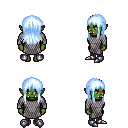
a pixel art fantasy rpg character, female body template, orc, green skin, chain mail, teal pants, white cyan unkempt hairstyle, metal boots, four views (front, back, left, right), 2x2 character sprite sheet, small pixel art, hard edges, no anti-aliasing